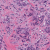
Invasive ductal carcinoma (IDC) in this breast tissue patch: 1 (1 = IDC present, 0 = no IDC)